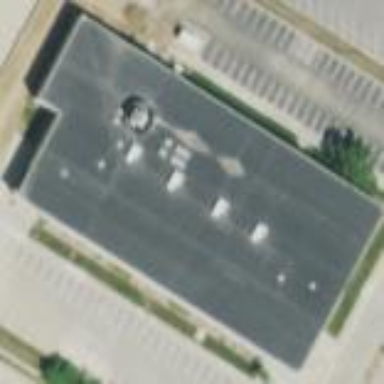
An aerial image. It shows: Office building.